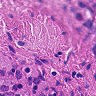
Metastatic tissue present: no